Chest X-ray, PA view. Patient: 57 years old, sex M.
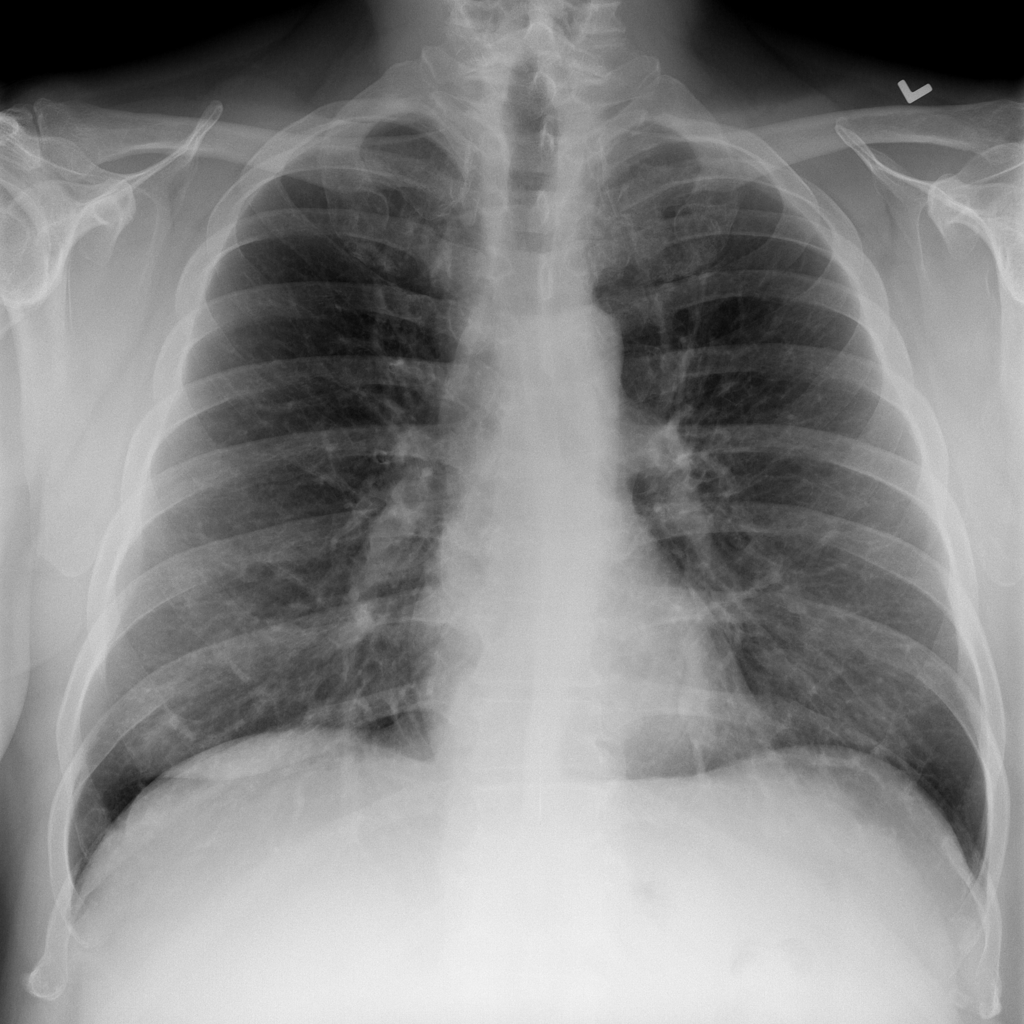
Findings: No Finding